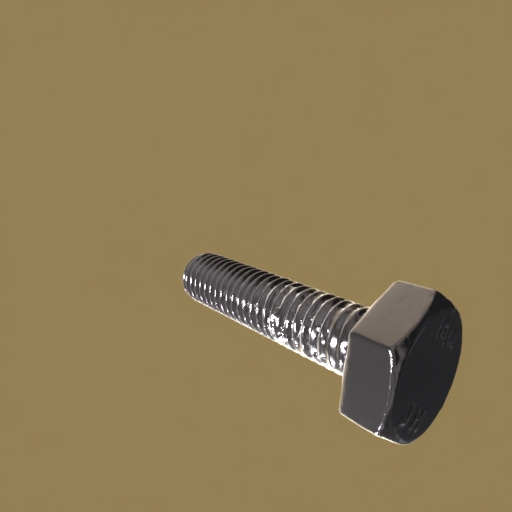
Label: bolt